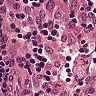
Metastatic tissue present: no